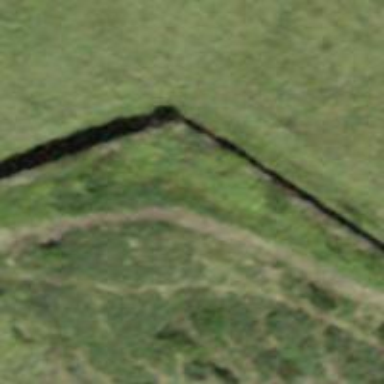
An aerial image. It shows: Fence.